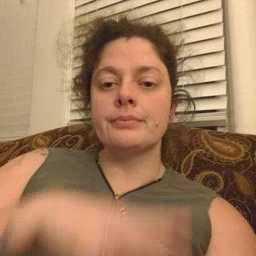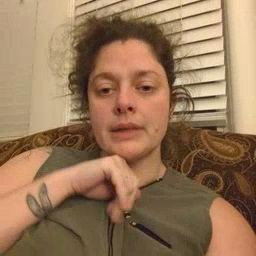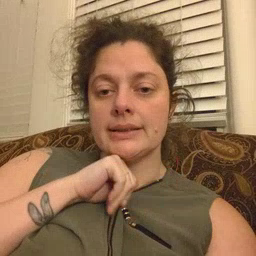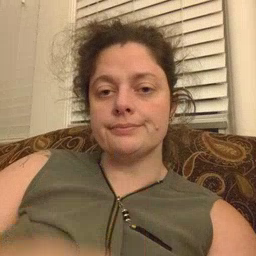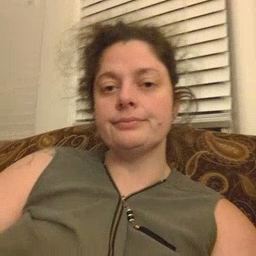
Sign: pig